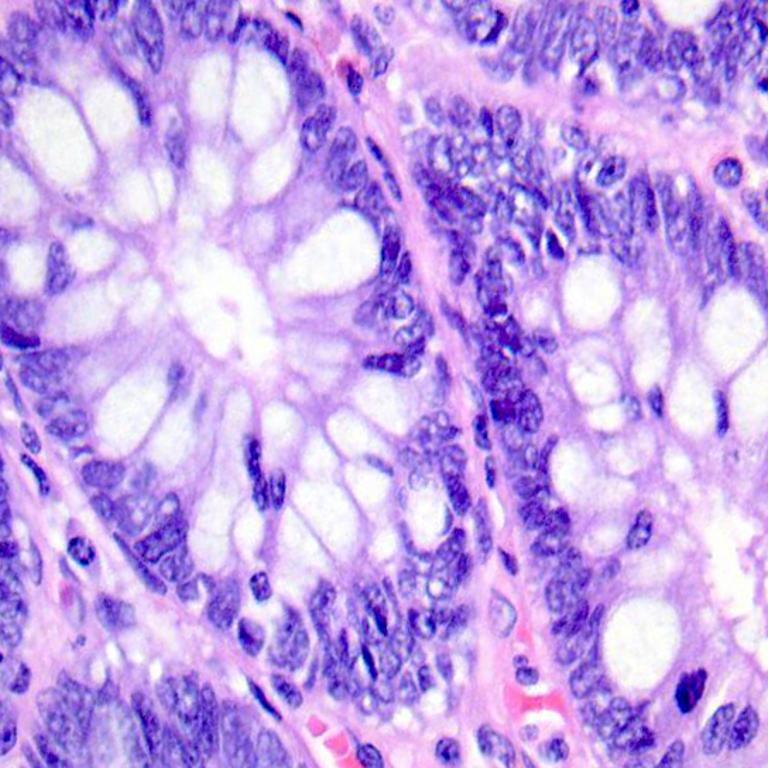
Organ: colon
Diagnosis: benign